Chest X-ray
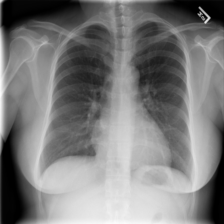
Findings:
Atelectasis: negative
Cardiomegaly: negative
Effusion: negative
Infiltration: negative
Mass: negative
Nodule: negative
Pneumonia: negative
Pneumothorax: negative
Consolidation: negative
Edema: negative
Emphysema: negative
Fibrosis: negative
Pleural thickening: negative
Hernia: negative